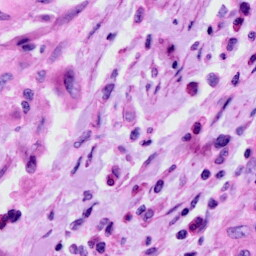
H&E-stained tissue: Cervix